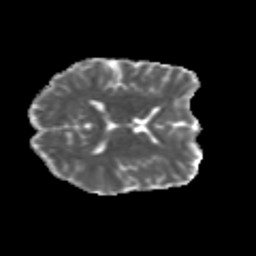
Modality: MD
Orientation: axial
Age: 28
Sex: female
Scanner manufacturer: siemens
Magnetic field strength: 3 T
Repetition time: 3.5 s
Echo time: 0.113 s